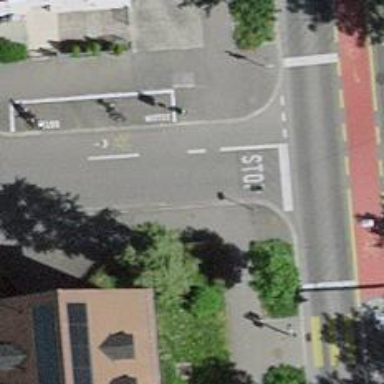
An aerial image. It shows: Unmarked crossing on the road.